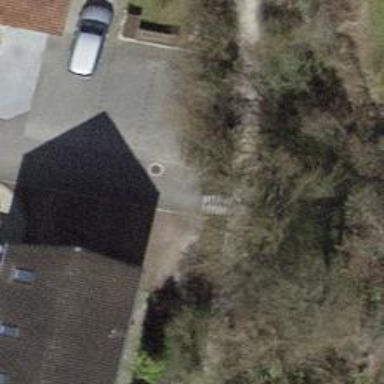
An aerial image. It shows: Road with steps.